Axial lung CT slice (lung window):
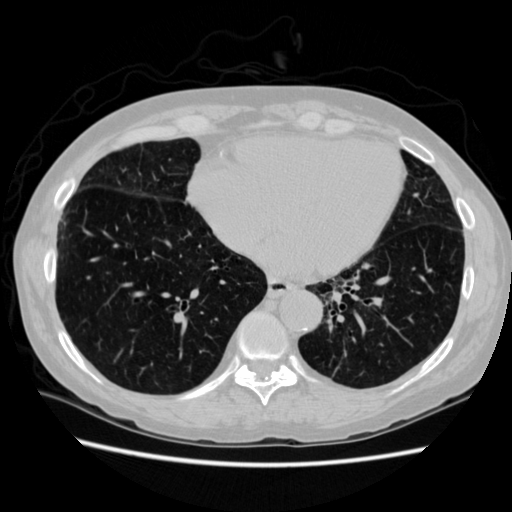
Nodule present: no